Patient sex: F
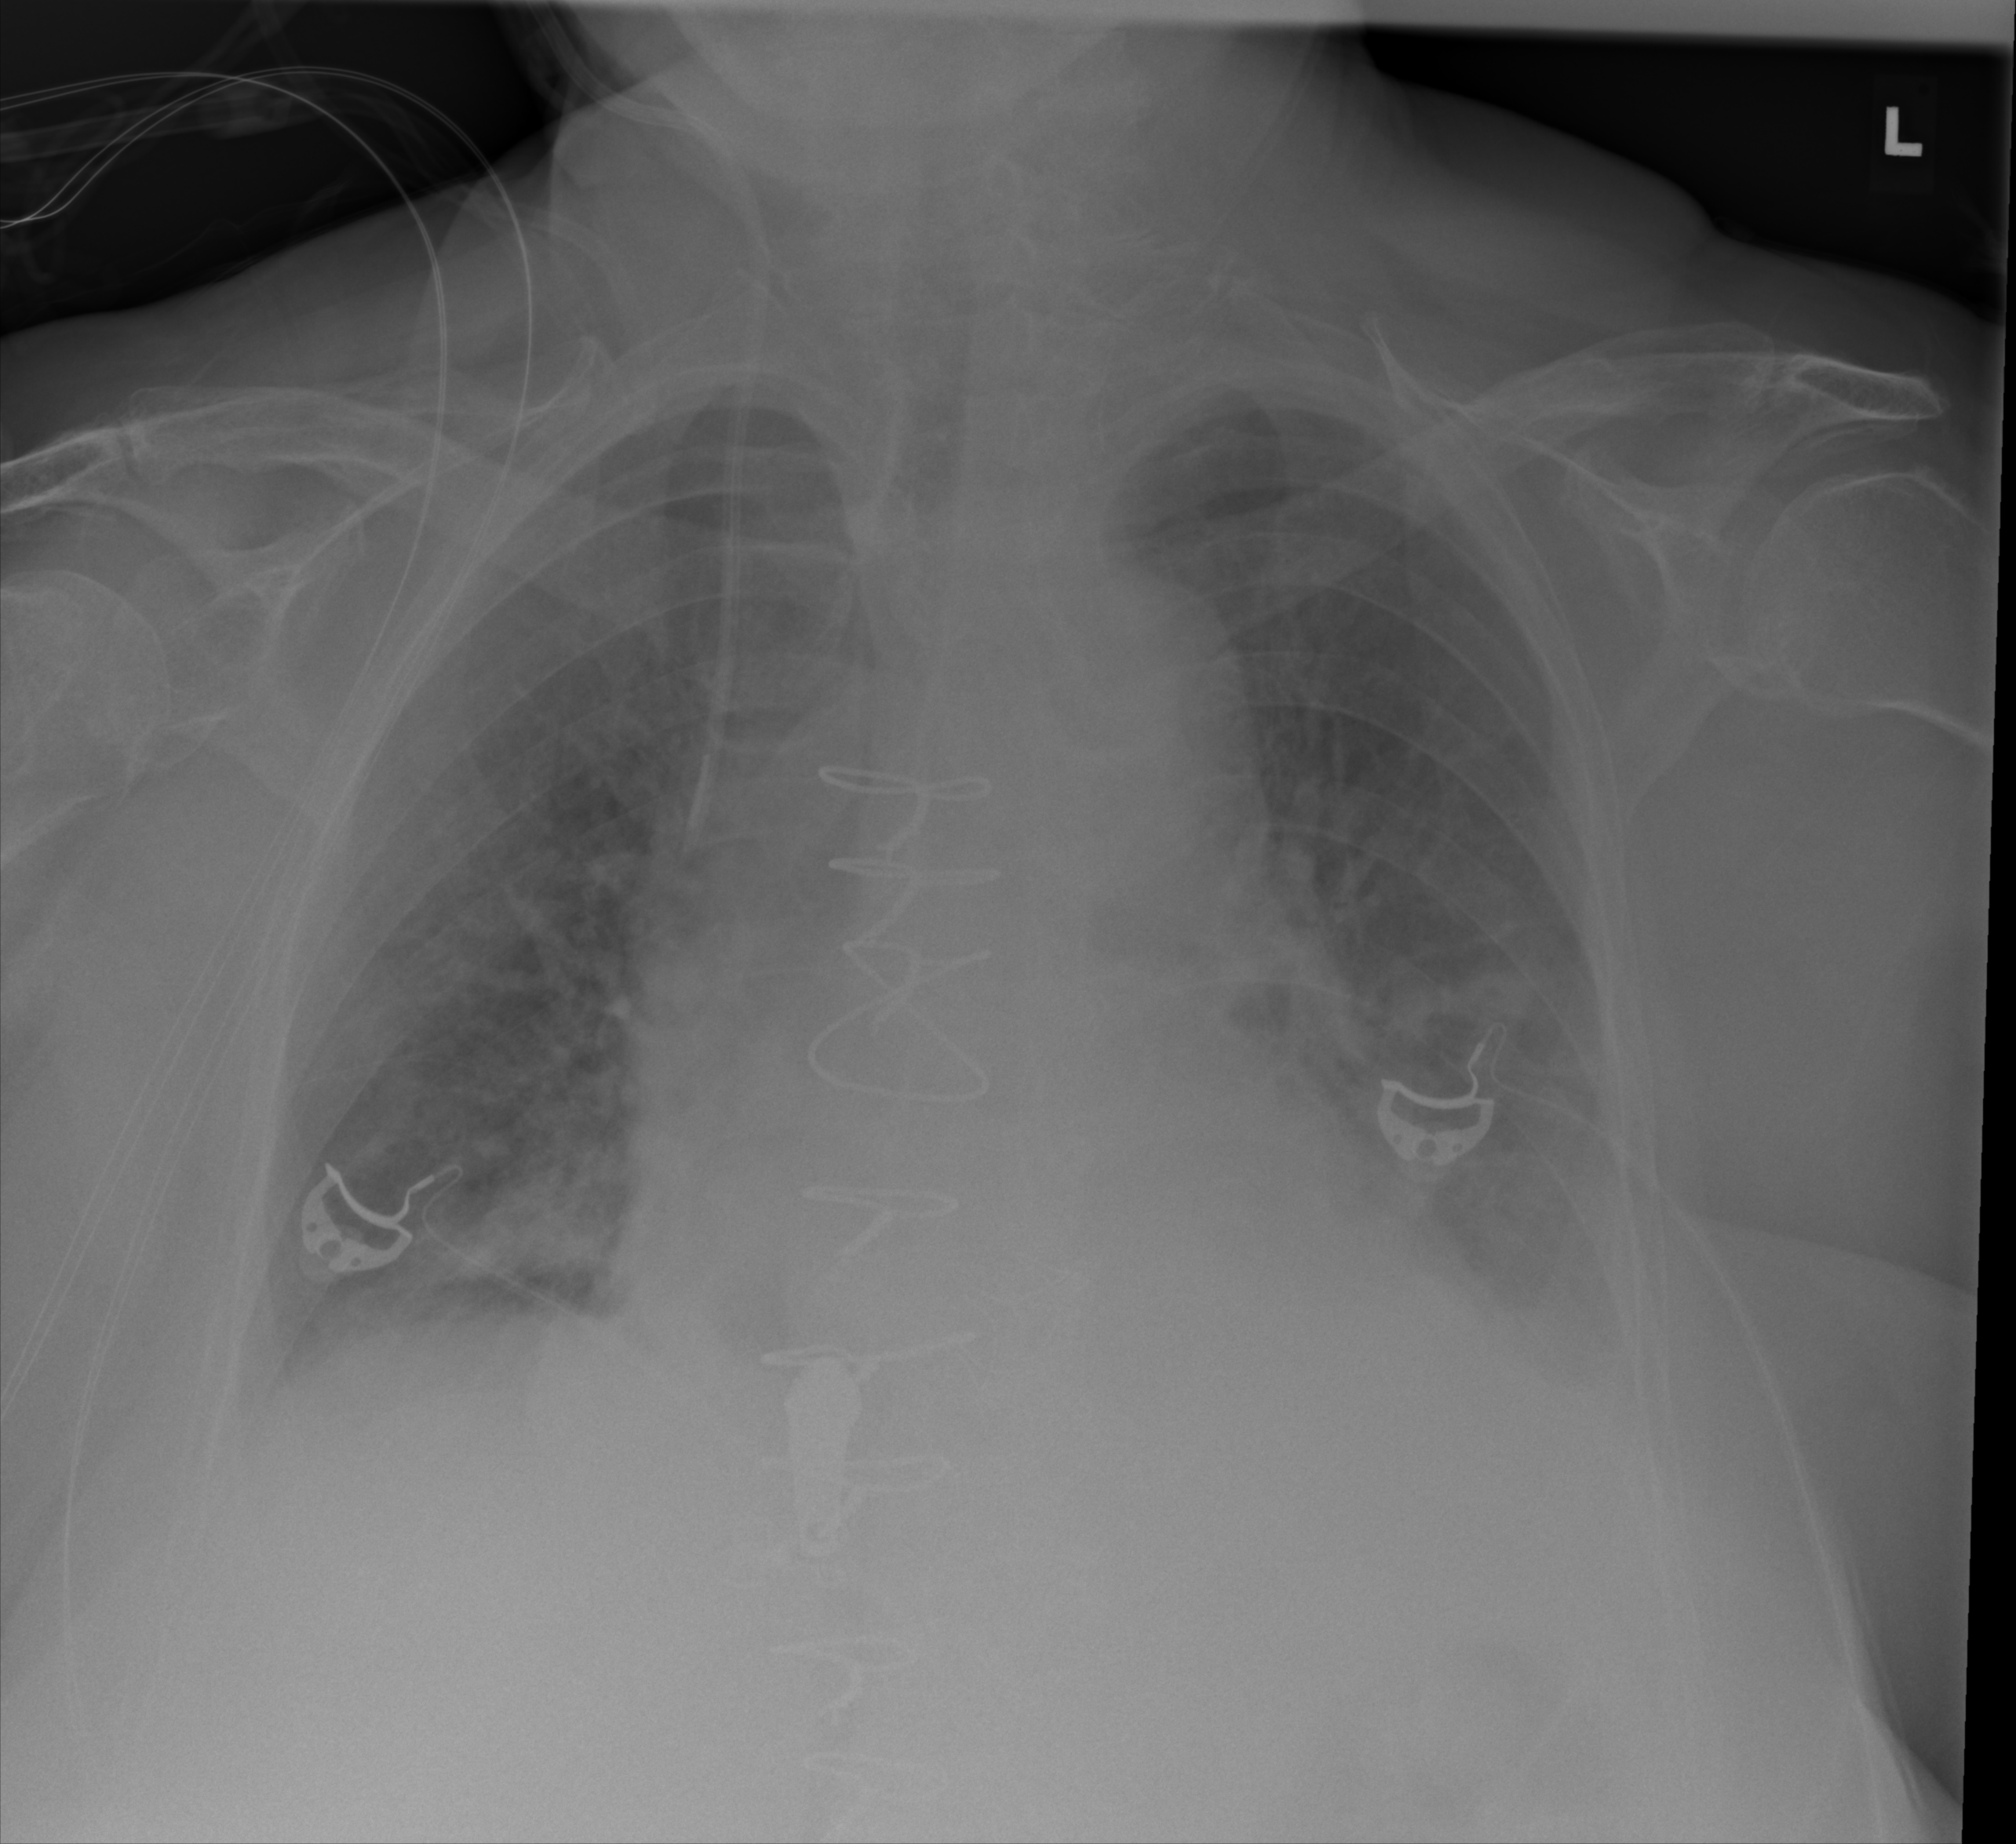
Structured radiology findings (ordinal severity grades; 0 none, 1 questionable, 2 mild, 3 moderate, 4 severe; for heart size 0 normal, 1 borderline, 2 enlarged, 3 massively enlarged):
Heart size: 2
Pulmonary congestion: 2
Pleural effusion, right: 2
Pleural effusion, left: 2
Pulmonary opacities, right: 2
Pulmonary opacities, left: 2
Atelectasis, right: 0
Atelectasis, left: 2